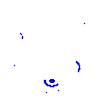
Particle: electron